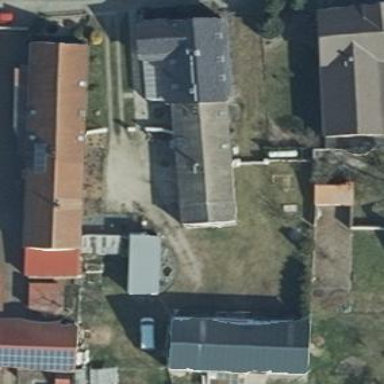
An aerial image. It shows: Residential building.